Question: I have two interfaces IF-A:10.0.0.1 and IF-B:172.20.29.152.
Sending broadcasts to both interfaces should generate 2 packets:
'''
var udp = new UdpClient();
var target1 = IPAddress.Parse("10.255.255.255");
var target2 = IPAddress.Parse("172.20.255.255");
udp.Send(new byte[0], 0, new IPEndPoint(target1, 80));
udp.Send(new byte[0], 0, new IPEndPoint(target2, 80));
'''
I ran wireshark and saw that 4 Packets went out from my pc.
I found out, that each call of "udpClient.Send" creates TWO identical packets - one for each interface:
'''
// First Send()
IF-A: from 10.0.0.1 to 10.255.255.255 (OK)
IF-B: from 10.0.0.1 to 10.255.255.255 (WTF?)
// Second Send()
IF-A: from 172.20.29.152 to 172.20.255.255 (WTF?)
IF-B: from 172.20.29.152 to 172.20.255.255 (OK)
'''
This makes absolutely no sense to me.
Packet dump (4 Packets): <URL>

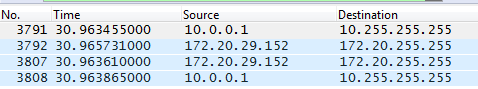
Answer: I think that Eren might be right. Look at the src mac addresses of the outgoing packets. Both frames from 10.0.0.1 have a src mac '60:67:20:ca:a6:2c' and both from 172.20.29.152 have src mac of 'd4:be:d9:84:43:b8'.
'''
Ethernet II, Src: IntelCor_ca:a6:2c (60:67:20:ca:a6:2c), Dst: Broadcast (ff:ff:ff:ff:ff:ff)
Internet Protocol Version 4, Src: 10.0.0.1 (10.0.0.1), Dst: 10.255.255.255 (10.255.255.255)
Ethernet II, Src: DellInc_84:43:b8 (d4:be:d9:84:43:b8), Dst: Broadcast (ff:ff:ff:ff:ff:ff)
Internet Protocol Version 4, Src: 172.20.29.152 (172.20.29.152), Dst: 172.20.255.255 (172.20.255.255)
Ethernet II, Src: DellInc_84:43:b8 (d4:be:d9:84:43:b8), Dst: Broadcast (ff:ff:ff:ff:ff:ff)
Internet Protocol Version 4, Src: 172.20.29.152 (172.20.29.152), Dst: 172.20.255.255 (172.20.255.255)
Ethernet II, Src: IntelCor_ca:a6:2c (60:67:20:ca:a6:2c), Dst: Broadcast (ff:ff:ff:ff:ff:ff)
Internet Protocol Version 4, Src: 10.0.0.1 (10.0.0.1), Dst: 10.255.255.255 (10.255.255.255)
'''
I'm no expert in C# but I see no reason why would it send two datagrams so my assumption is that both of your NICs are in the same VLAN on the switch and that first two frames you see in your dump are the outgoing frames, and the second two are incoming frames.
So when you send the frame from '60:67:20:ca:a6:2c' (interface 0 with 10.0.0.1 in your dump) to 'ff:ff:ff:ff:ff:ff' the switch will forward that frame on all interfaces in the same vlan except the one it received the frame on. It doesn't look at the IP addresses so if the port connected to your interface with 'd4:be:d9:84:43:b8' (interface 1 with 172.20.29.152 in your dump) is configured to be in the same vlan as the other interface you will receive the frame on it. And the same thing will happen for the other frame.